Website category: auto
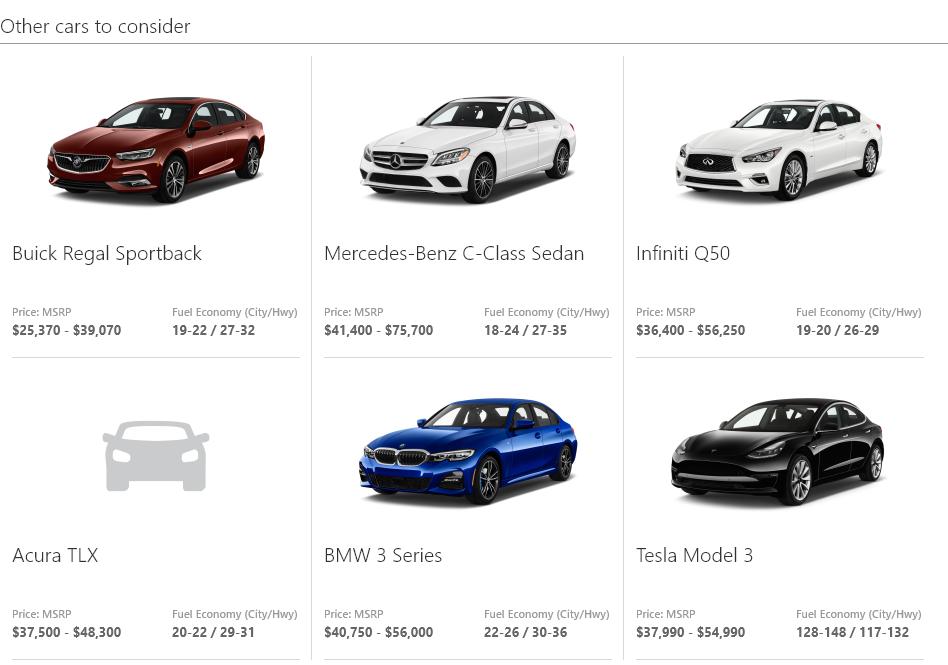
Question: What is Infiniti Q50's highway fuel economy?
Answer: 26-29

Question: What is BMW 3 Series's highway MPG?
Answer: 30-36

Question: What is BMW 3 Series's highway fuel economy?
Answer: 30-36

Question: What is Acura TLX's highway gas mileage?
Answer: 29-31

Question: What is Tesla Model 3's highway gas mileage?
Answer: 117-132

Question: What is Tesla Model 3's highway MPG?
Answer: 117-132

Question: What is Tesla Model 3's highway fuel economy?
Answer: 117-132

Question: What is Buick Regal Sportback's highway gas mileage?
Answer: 27-32

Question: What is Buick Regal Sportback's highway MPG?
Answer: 27-32

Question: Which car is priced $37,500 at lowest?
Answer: Acura TLX

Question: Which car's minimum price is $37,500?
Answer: Acura TLX

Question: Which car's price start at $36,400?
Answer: Infiniti Q50

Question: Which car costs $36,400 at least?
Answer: Infiniti Q50

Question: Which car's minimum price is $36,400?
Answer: Infiniti Q50

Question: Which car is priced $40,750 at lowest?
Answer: BMW 3 Series

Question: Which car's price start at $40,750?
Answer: BMW 3 Series

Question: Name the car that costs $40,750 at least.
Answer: BMW 3 Series

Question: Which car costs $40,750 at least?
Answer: BMW 3 Series

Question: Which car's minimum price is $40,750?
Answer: BMW 3 Series

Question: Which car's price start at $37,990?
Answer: Tesla Model 3

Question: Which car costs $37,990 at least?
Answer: Tesla Model 3

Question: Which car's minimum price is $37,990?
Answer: Tesla Model 3

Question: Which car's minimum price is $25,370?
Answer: Buick Regal Sportback

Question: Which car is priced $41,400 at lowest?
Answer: Mercedes-Benz C-Class Sedan

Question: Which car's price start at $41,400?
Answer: Mercedes-Benz C-Class Sedan

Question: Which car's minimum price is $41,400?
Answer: Mercedes-Benz C-Class Sedan

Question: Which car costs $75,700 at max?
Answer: Mercedes-Benz C-Class Sedan

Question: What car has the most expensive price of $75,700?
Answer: Mercedes-Benz C-Class Sedan

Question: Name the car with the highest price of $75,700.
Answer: Mercedes-Benz C-Class Sedan

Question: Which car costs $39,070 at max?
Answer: Buick Regal Sportback

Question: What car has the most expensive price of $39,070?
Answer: Buick Regal Sportback

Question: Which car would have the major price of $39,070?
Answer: Buick Regal Sportback

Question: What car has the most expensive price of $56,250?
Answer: Infiniti Q50

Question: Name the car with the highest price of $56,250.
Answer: Infiniti Q50

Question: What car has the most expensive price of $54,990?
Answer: Tesla Model 3

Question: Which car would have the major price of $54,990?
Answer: Tesla Model 3

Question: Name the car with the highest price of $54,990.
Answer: Tesla Model 3

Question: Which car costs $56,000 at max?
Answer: BMW 3 Series

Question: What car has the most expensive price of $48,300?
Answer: Acura TLX

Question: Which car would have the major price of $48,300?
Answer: Acura TLX

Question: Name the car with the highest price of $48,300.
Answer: Acura TLX

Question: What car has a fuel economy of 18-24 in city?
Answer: Mercedes-Benz C-Class Sedan

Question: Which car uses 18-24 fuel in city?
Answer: Mercedes-Benz C-Class Sedan

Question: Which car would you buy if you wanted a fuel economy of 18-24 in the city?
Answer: Mercedes-Benz C-Class Sedan

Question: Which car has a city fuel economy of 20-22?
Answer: Acura TLX

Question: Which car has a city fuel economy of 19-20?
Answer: Infiniti Q50

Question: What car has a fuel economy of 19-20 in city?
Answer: Infiniti Q50

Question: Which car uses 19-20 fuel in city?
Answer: Infiniti Q50

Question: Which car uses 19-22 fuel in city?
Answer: Buick Regal Sportback

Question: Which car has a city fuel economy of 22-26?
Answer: BMW 3 Series

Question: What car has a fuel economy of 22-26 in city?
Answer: BMW 3 Series

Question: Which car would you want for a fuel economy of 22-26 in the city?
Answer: BMW 3 Series

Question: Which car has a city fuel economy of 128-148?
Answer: Tesla Model 3

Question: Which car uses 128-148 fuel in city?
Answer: Tesla Model 3

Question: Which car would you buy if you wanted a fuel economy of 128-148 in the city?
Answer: Tesla Model 3

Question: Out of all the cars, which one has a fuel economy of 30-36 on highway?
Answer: BMW 3 Series

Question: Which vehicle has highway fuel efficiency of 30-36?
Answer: BMW 3 Series

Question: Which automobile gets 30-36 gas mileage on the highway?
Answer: BMW 3 Series

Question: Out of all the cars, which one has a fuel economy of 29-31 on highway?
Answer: Acura TLX

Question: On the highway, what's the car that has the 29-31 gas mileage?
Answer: Acura TLX

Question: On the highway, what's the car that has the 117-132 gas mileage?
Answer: Tesla Model 3

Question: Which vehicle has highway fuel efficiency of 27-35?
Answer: Mercedes-Benz C-Class Sedan

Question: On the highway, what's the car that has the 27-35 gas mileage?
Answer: Mercedes-Benz C-Class Sedan

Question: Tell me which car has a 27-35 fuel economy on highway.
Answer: Mercedes-Benz C-Class Sedan